21．已知$F_1(-c,0)$，$F_2(c,0)$为双曲线$C$:$\frac{x^2}{a^2}-\frac{y^2}{b^2}=1(a>0,b>0)$的两个焦点，$P$为$C$虚轴的一个端点，$\angle F_1PF_2=120^\circ$，则$C$的渐近线方程为\underline{$y=\pm\frac{\sqrt{2}}{2}x$}．

22．已知双曲线$E$:$\frac{x^2}{a^2}-\frac{y^2}{b^2}=1(a>0,b>0)$的左，右焦点分别为$F_1$，$F_2$，过左焦点$F_1$作直线$l$与双曲线交于$A$，$B$两点($B$在第一象限)，若线段$AB$的中垂线经过点$F_2$，且点$F_2$到直线$l$的距离为$\sqrt{5}a$，则双曲线的离心率为\underline{$\frac{\sqrt{14}}{2}$}．
【解答】
21.【分析】由已知得$\frac{c}{b}=\tan60^\circ$，结合$a^2+b^2=c^2$求出$\frac{b}{a}$可得答案．

【解答】解：如图，

因为$\angle F_1PF_2=120^\circ$，所以$\angle F_1PO=60^\circ$，

可得$\frac{|F_1O|}{|PO|}=\frac{c}{b}=\tan60^\circ=\sqrt{3}$，即$\frac{a^2+b^2}{b^2}=1+\frac{a^2}{b^2}=3$，

可得$\frac{b}{a}=\frac{\sqrt{2}}{2}$，则$C$的渐近线方程为$y=\pm\frac{\sqrt{2}}{2}x$．

故答案为：$y=\pm\frac{\sqrt{2}}{2}x$．

【点评】本题考查了双曲线的性质，属于中档题．

22.【分析】根据题意，由双曲线的定义可得$|AB|=4a$，再由勾股定理列出方程即可得到$a$，$c$的关系，进而求解结论．

【解答】解：设双曲线的半焦距为$c$，$c>0$，

$|BF_2|=|AF_2|$，根据题意得到$|BF_1|-|BF_2|=2a$，

又$|AF_2|-|AF_1|=|BF_2|-|AF_1|=2a$，

故$|AB|=|BF_1|-|AF_1|=4a$，设$AB$的中点为$C$，

在$ACF_2$中，$|CF_2|=\sqrt{5}a$，$|AC|=2a$，

故$|AF_2|=\sqrt{(2a)^2+(\sqrt{5}a)^2}=3a$，

则$|AF_1|=a$，$|CF_1|=3a$，

根据$|CF_1|^2+|CF_2|^2=|F_1F_2|^2$，

可知$(3a)^2+(\sqrt{5}a)^2=(2c)^2$，

故$7a^2=2c^2$，可得$e=\frac{c}{a}=\frac{\sqrt{14}}{2}$．

故答案为：$\frac{\sqrt{14}}{2}$．

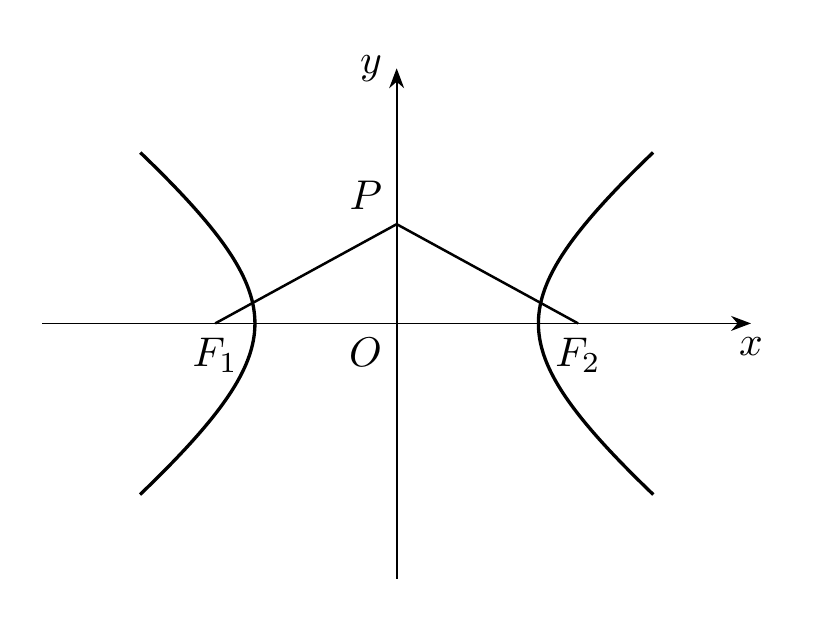
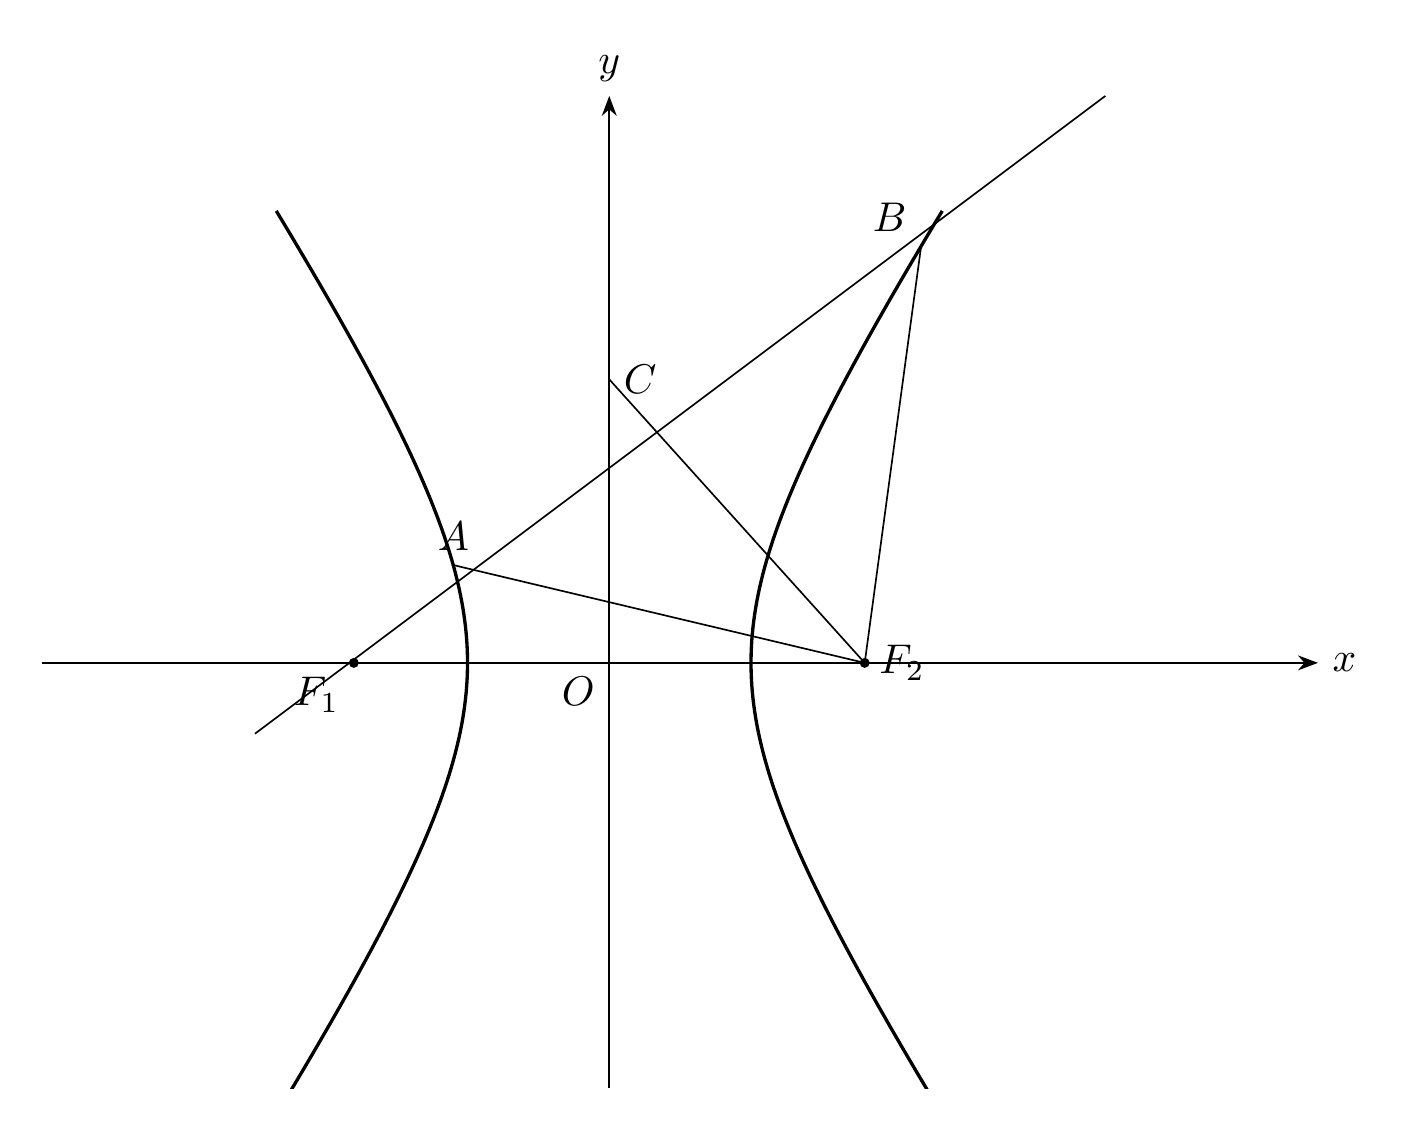